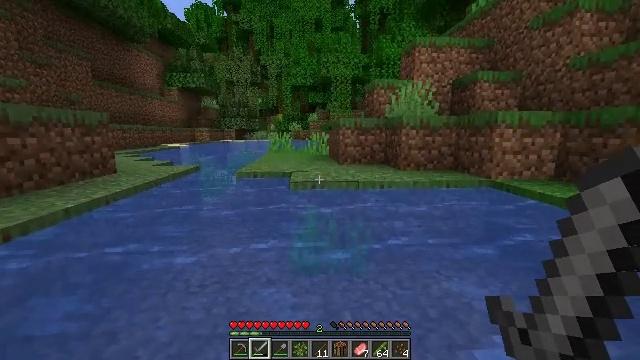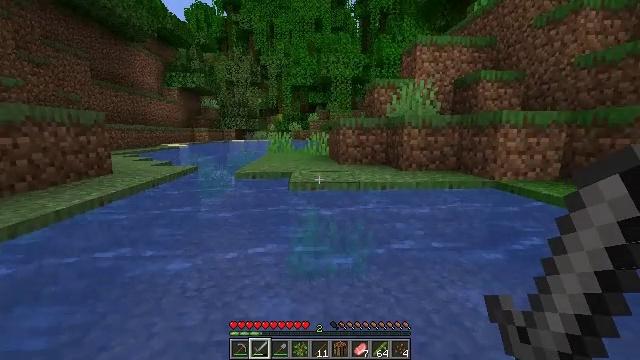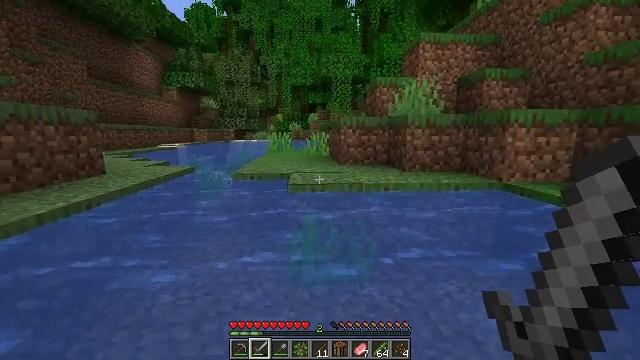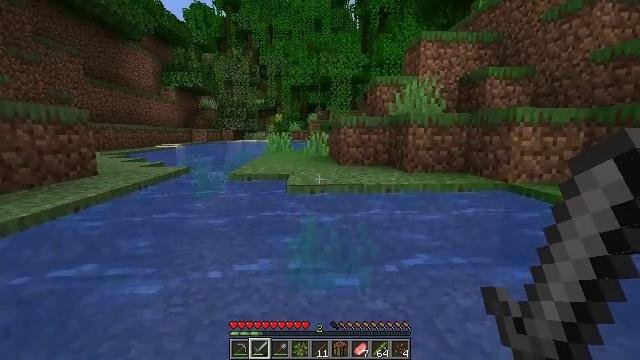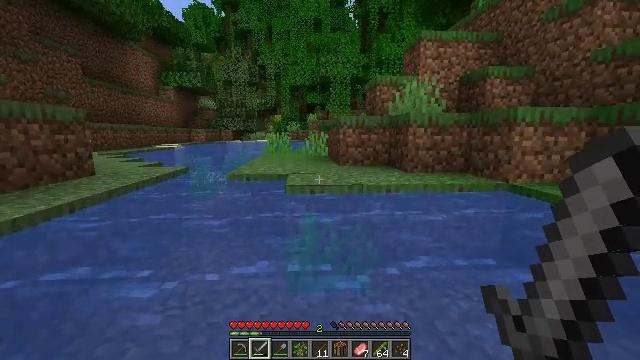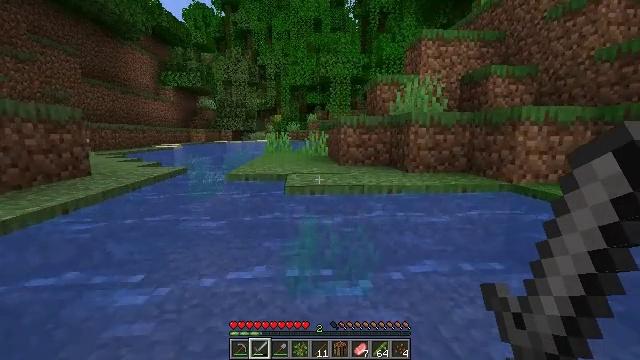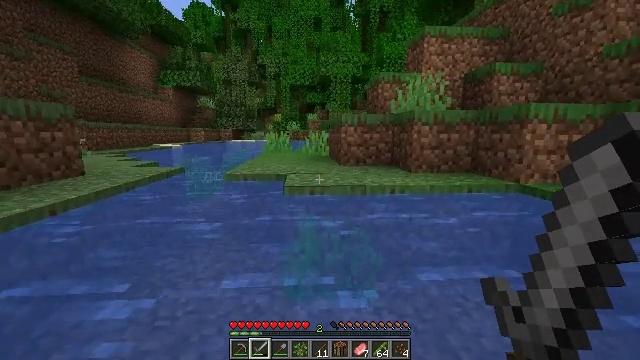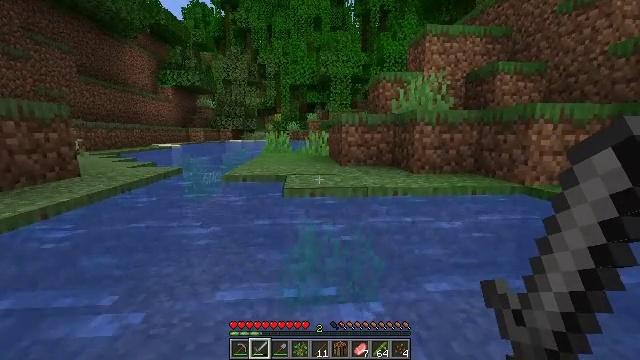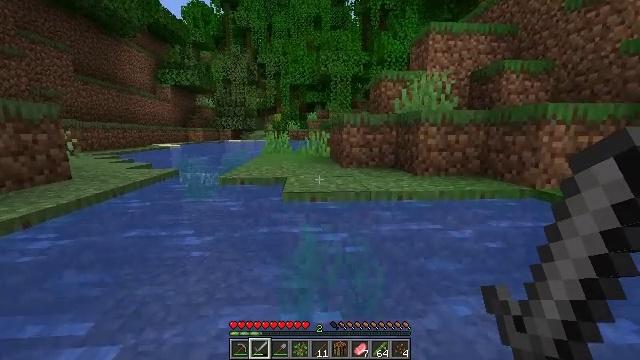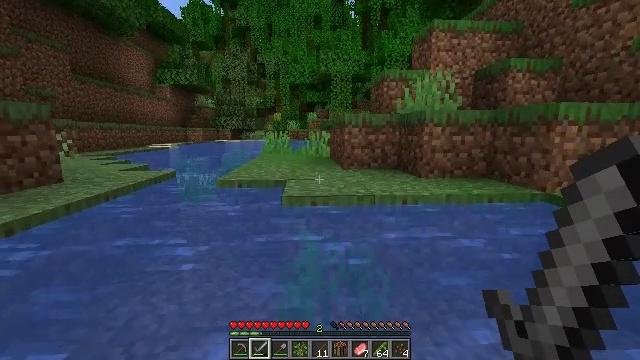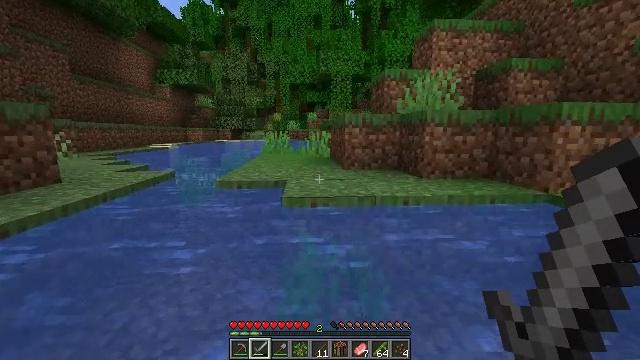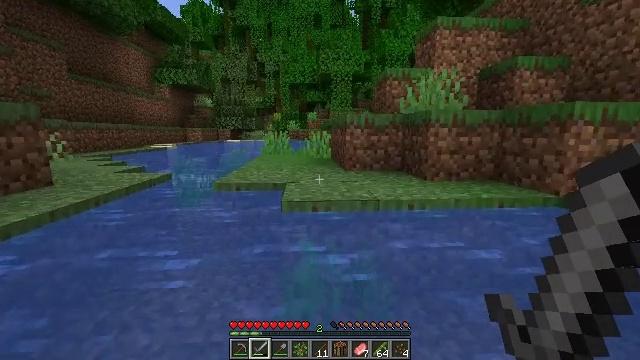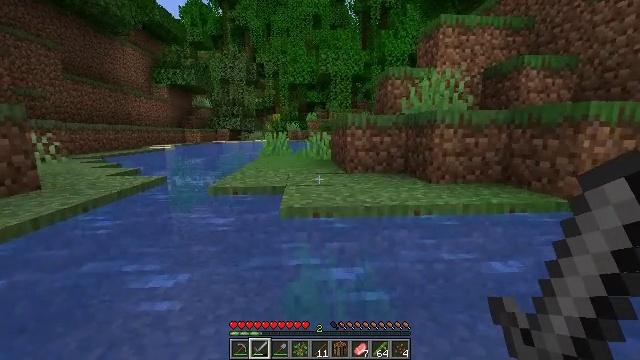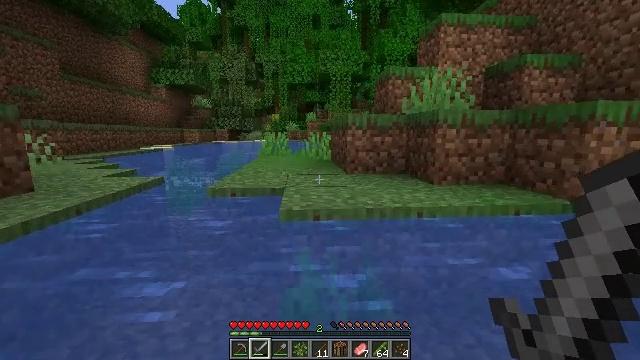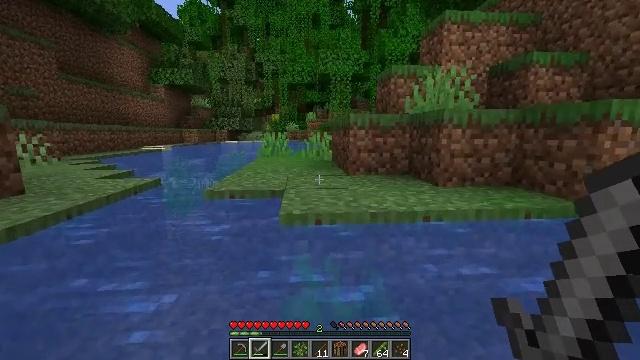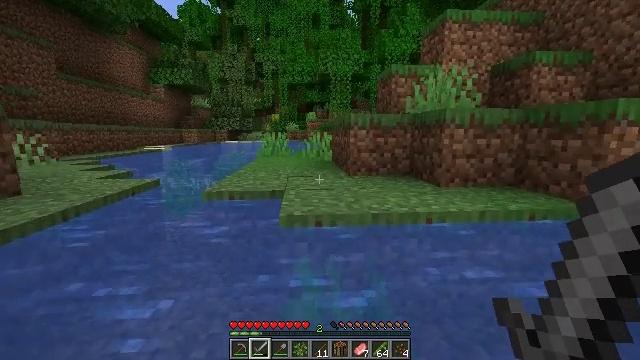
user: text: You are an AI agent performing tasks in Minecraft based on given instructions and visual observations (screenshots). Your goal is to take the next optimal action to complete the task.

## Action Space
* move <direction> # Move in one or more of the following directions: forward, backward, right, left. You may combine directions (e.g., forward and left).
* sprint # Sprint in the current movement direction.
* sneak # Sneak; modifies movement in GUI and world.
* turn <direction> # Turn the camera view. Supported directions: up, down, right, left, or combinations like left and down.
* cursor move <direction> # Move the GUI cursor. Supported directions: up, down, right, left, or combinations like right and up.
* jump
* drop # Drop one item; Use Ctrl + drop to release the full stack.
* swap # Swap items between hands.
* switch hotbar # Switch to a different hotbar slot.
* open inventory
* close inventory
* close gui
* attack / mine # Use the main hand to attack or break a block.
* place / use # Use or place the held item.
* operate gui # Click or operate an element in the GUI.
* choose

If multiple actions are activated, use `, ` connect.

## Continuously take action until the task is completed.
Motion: motion action
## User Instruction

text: Mine a melon block.
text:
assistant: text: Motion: move forward, sprint
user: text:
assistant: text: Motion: move forward, sprint
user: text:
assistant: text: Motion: move forward, sprint
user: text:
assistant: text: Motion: move forward, sprint
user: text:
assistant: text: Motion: move forward, sprint
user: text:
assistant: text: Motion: move forward, sprint
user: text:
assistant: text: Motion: move forward, sprint
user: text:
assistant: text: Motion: move forward, sprint
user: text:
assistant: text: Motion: move forward, sprint
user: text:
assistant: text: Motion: move forward, sprint
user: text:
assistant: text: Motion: move forward, sprint
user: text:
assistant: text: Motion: move forward, sprint
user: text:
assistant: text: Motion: move forward, sprint
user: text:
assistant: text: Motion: move forward, sprint
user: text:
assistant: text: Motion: move forward
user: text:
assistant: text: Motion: move forward
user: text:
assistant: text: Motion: move forward
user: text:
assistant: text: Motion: move forward
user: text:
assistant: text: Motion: move forward
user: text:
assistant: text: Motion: move forward
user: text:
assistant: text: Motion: move forward, jump
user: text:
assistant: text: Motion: move forward, jump
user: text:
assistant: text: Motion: move forward, jump
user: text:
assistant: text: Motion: move forward, jump
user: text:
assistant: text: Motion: move forward, jump
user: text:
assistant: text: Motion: move forward, jump
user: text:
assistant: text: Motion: move forward, jump
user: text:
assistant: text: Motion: move forward, jump
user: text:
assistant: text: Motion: move forward, jump
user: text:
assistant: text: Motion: move forward, jump